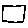
Label: square